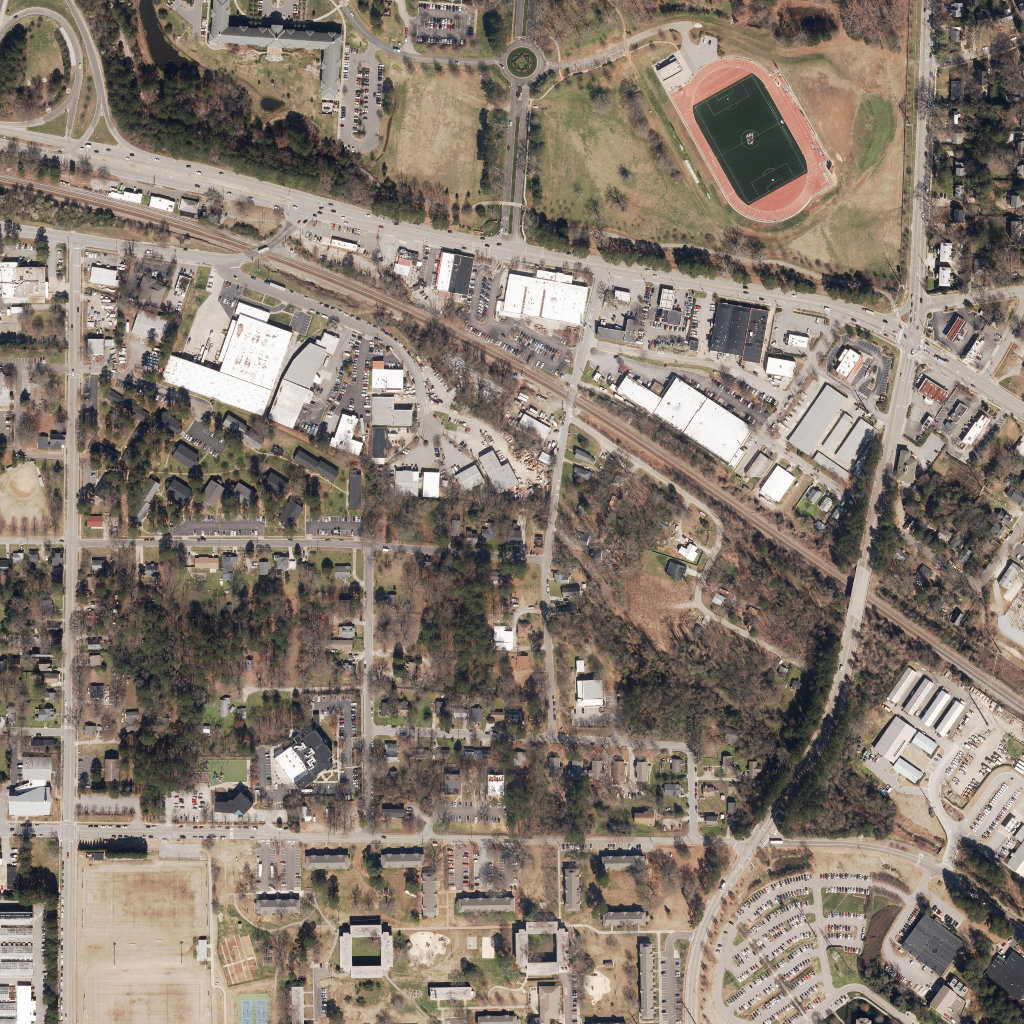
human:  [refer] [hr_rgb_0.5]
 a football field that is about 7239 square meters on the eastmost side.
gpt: <box>[[67, 7, 78, 19, 0]]</box>